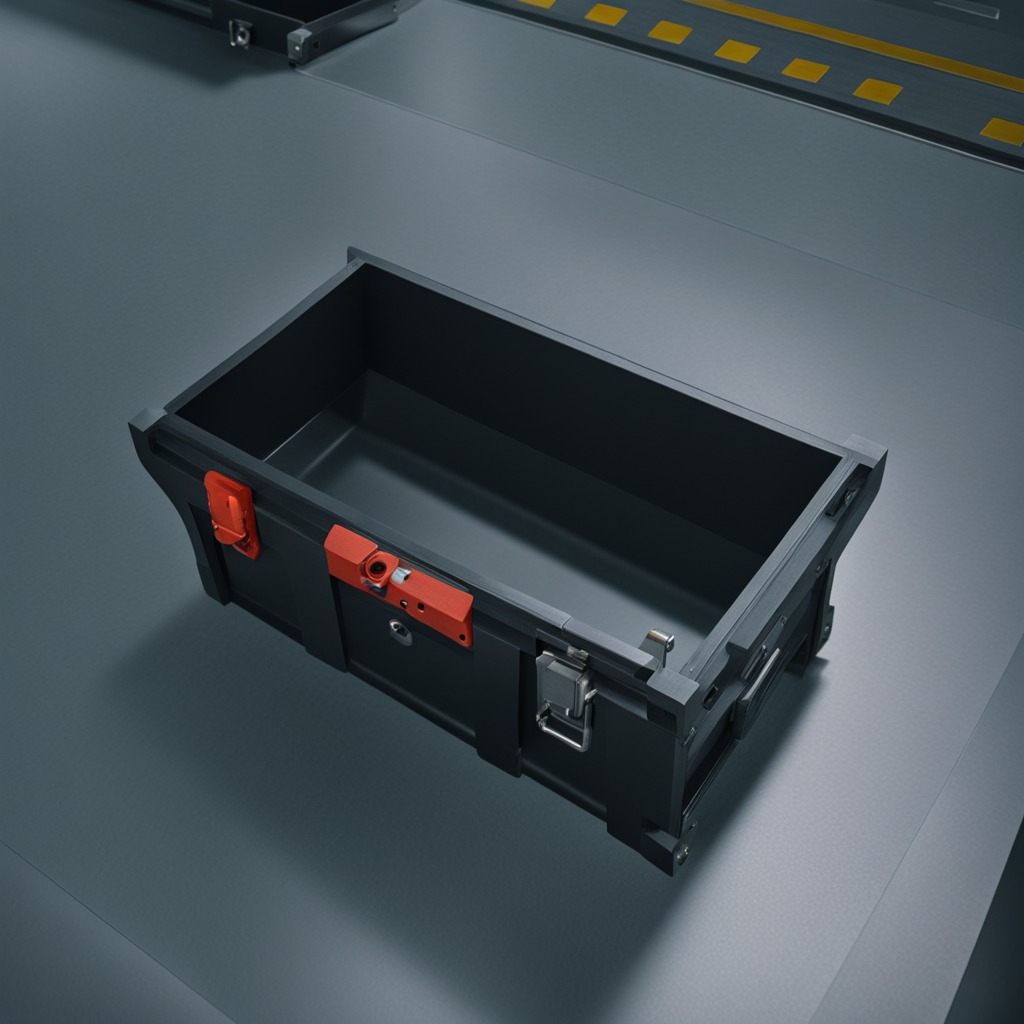
A metal screw is lying on the toolbox surface in an airplane hangar workshop 8K.